Question: I'm developing a number based game to calculate the combined lowest number from a multiple array.
'''
$arr1 = array('score_1'=>0,'score_2'=>5,'score_3'=>0,'score_4'=>2,'score_5'=>1);
$arr2 = array('score_1'=>3,'score_2'=>0,'score_3'=>2,'score_4'=>0,'score_5'=>0);
$arr3 = array('score_1'=>0,'score_2'=>0,'score_3'=>0,'score_4'=>4,'score_5'=>0);
'''
'''
score_1 = 0+3+0 = 3
score_2 = 5+0+0 = 5
score_3 = 0+2+0 = 2
score_4 = 2+0+4 = 6
score_5 = 1+0+0 = 1 /*This is the winning number*/
'''
Each array is a submission from each user, stored in a single db field (instead of in separate fields eg.. score_1,score_e etc...)
I'm not using separate table field because the game requires 180 score fields later. To optimize the database I'm using an array instead of table field for each score.
I'm storing each row like this:
'''
score_1:0,score_2:0 etc...
'''
'$main_score[main_score] = $array_score[score_$key]=$value;'
'''
$arr1 = array('score_1'=>0,'score_2'=>5,'score_3'=>0,'score_4'=>2,'score_5'=>1);
'''
How do I make the calculation?

This isn't it, there are more 210 individual inputs more to go.
<URL>
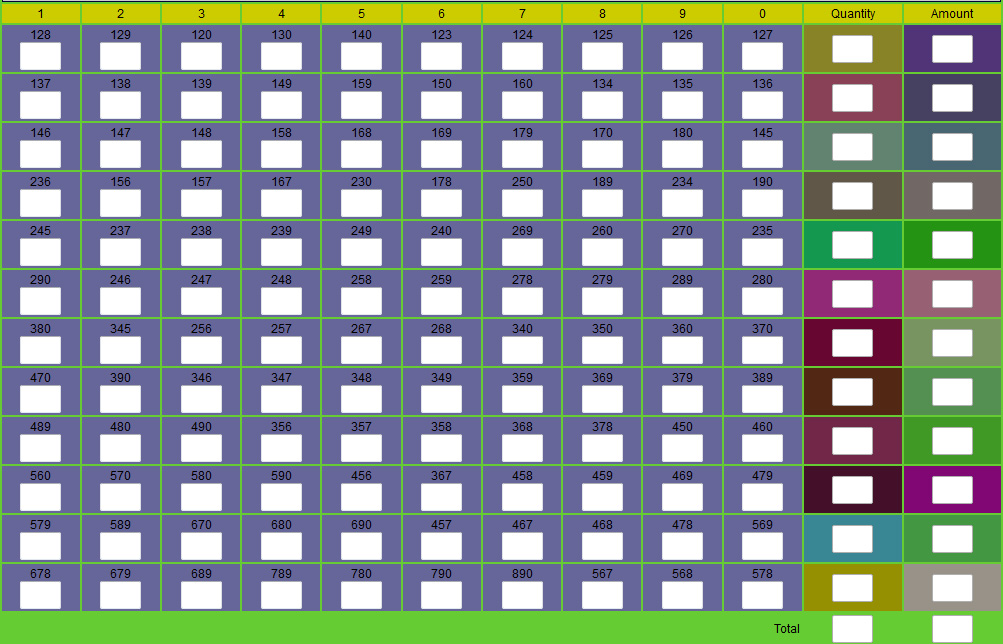
Answer: You really should read about database normalization, then if you normalize your database, it isn't important if you store 5 or 100 scores per user. Take a look at the following table schemas:
- - - - - - - -
To fetch your example result from these tables, you have to use the following query:
'''
SELECT 'score_nr', SUM('value') AS 'value_sum'
FROM 'scores' GROUP BY 'score_nr'
'''
To fetch the 'score_nr' with the smallest sum:
'''
SELECT 'score_nr', SUM('value') AS 'value_sum'
FROM 'scores' GROUP BY 'score_nr' ORDER BY 'value_sum' ASC LIMIT 1
'''